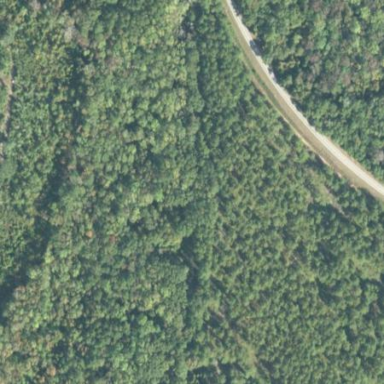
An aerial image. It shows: Mixed woodland area with various types of leaves.